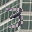
Label: 3